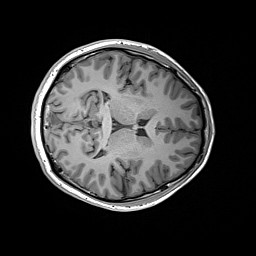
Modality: T1w
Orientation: axial
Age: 24
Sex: male
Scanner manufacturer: siemens
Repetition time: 2.2 s
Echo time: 0.00244 s